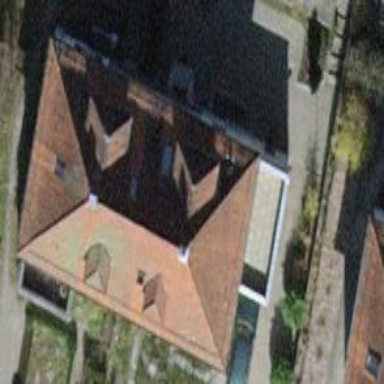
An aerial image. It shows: Building with tile roof.